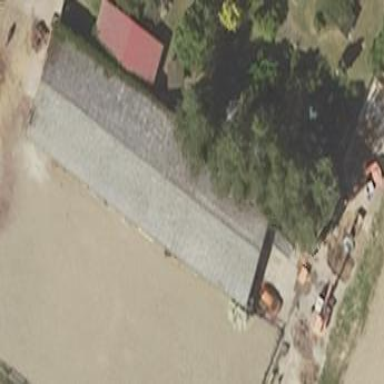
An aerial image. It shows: Shed building.